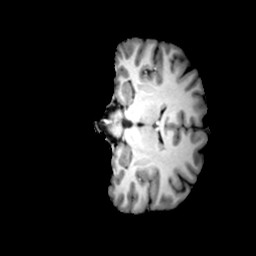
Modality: T1w
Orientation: coronal
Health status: ill
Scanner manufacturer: siemens
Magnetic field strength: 3 T
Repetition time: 2 s
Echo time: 0.00303 s